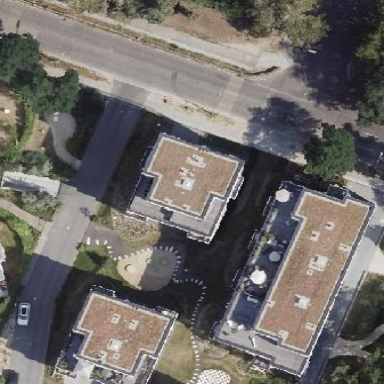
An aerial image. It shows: Building with apartments and flat roof.